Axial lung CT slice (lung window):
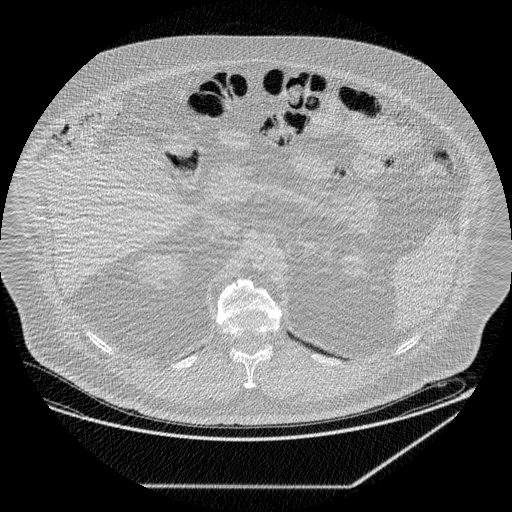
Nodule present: no